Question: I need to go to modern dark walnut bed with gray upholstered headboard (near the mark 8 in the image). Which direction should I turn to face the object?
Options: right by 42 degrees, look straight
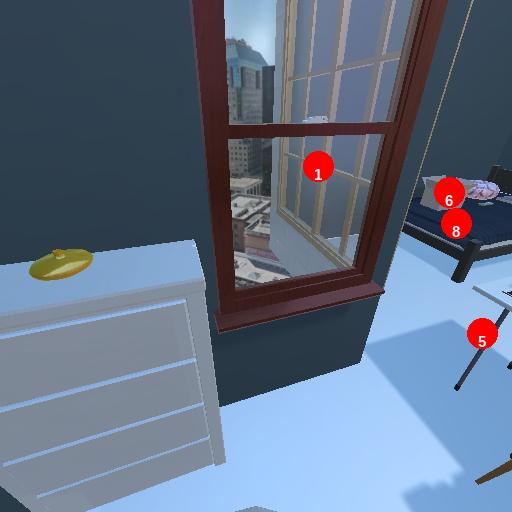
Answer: right by 42 degrees